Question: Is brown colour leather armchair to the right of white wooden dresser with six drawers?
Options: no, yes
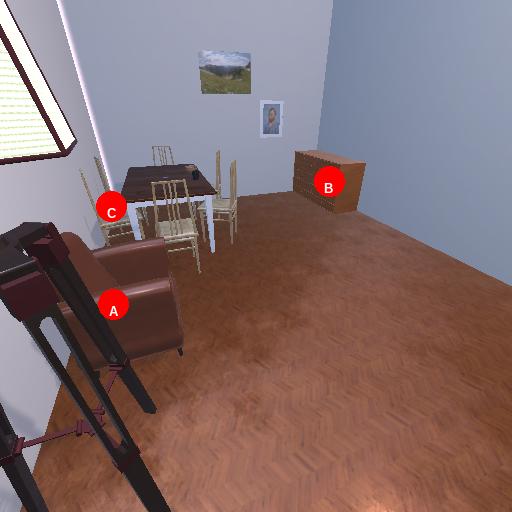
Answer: no